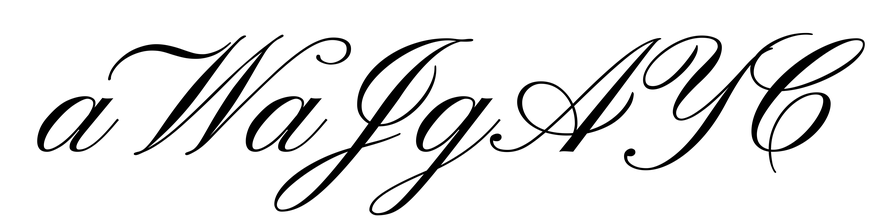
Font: PinyonScript-Regular